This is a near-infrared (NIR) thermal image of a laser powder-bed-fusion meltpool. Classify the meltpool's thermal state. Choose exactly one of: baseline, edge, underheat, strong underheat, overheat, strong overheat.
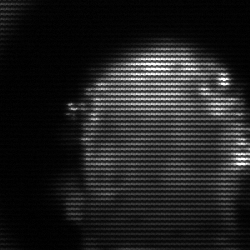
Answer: baseline